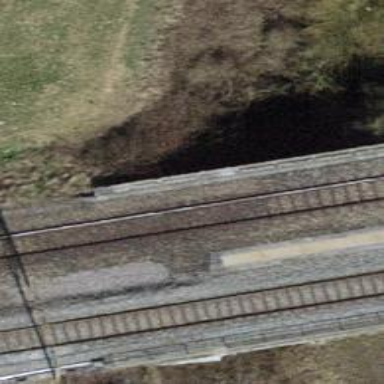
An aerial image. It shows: Bridge carrying single electrified rail track with contact lines. This is spur service line.